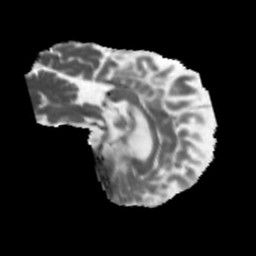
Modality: MD
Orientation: sagittal
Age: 46
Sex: female
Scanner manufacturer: siemens
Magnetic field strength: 3 T
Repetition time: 5.47 s
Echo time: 0.0854 s